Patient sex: M
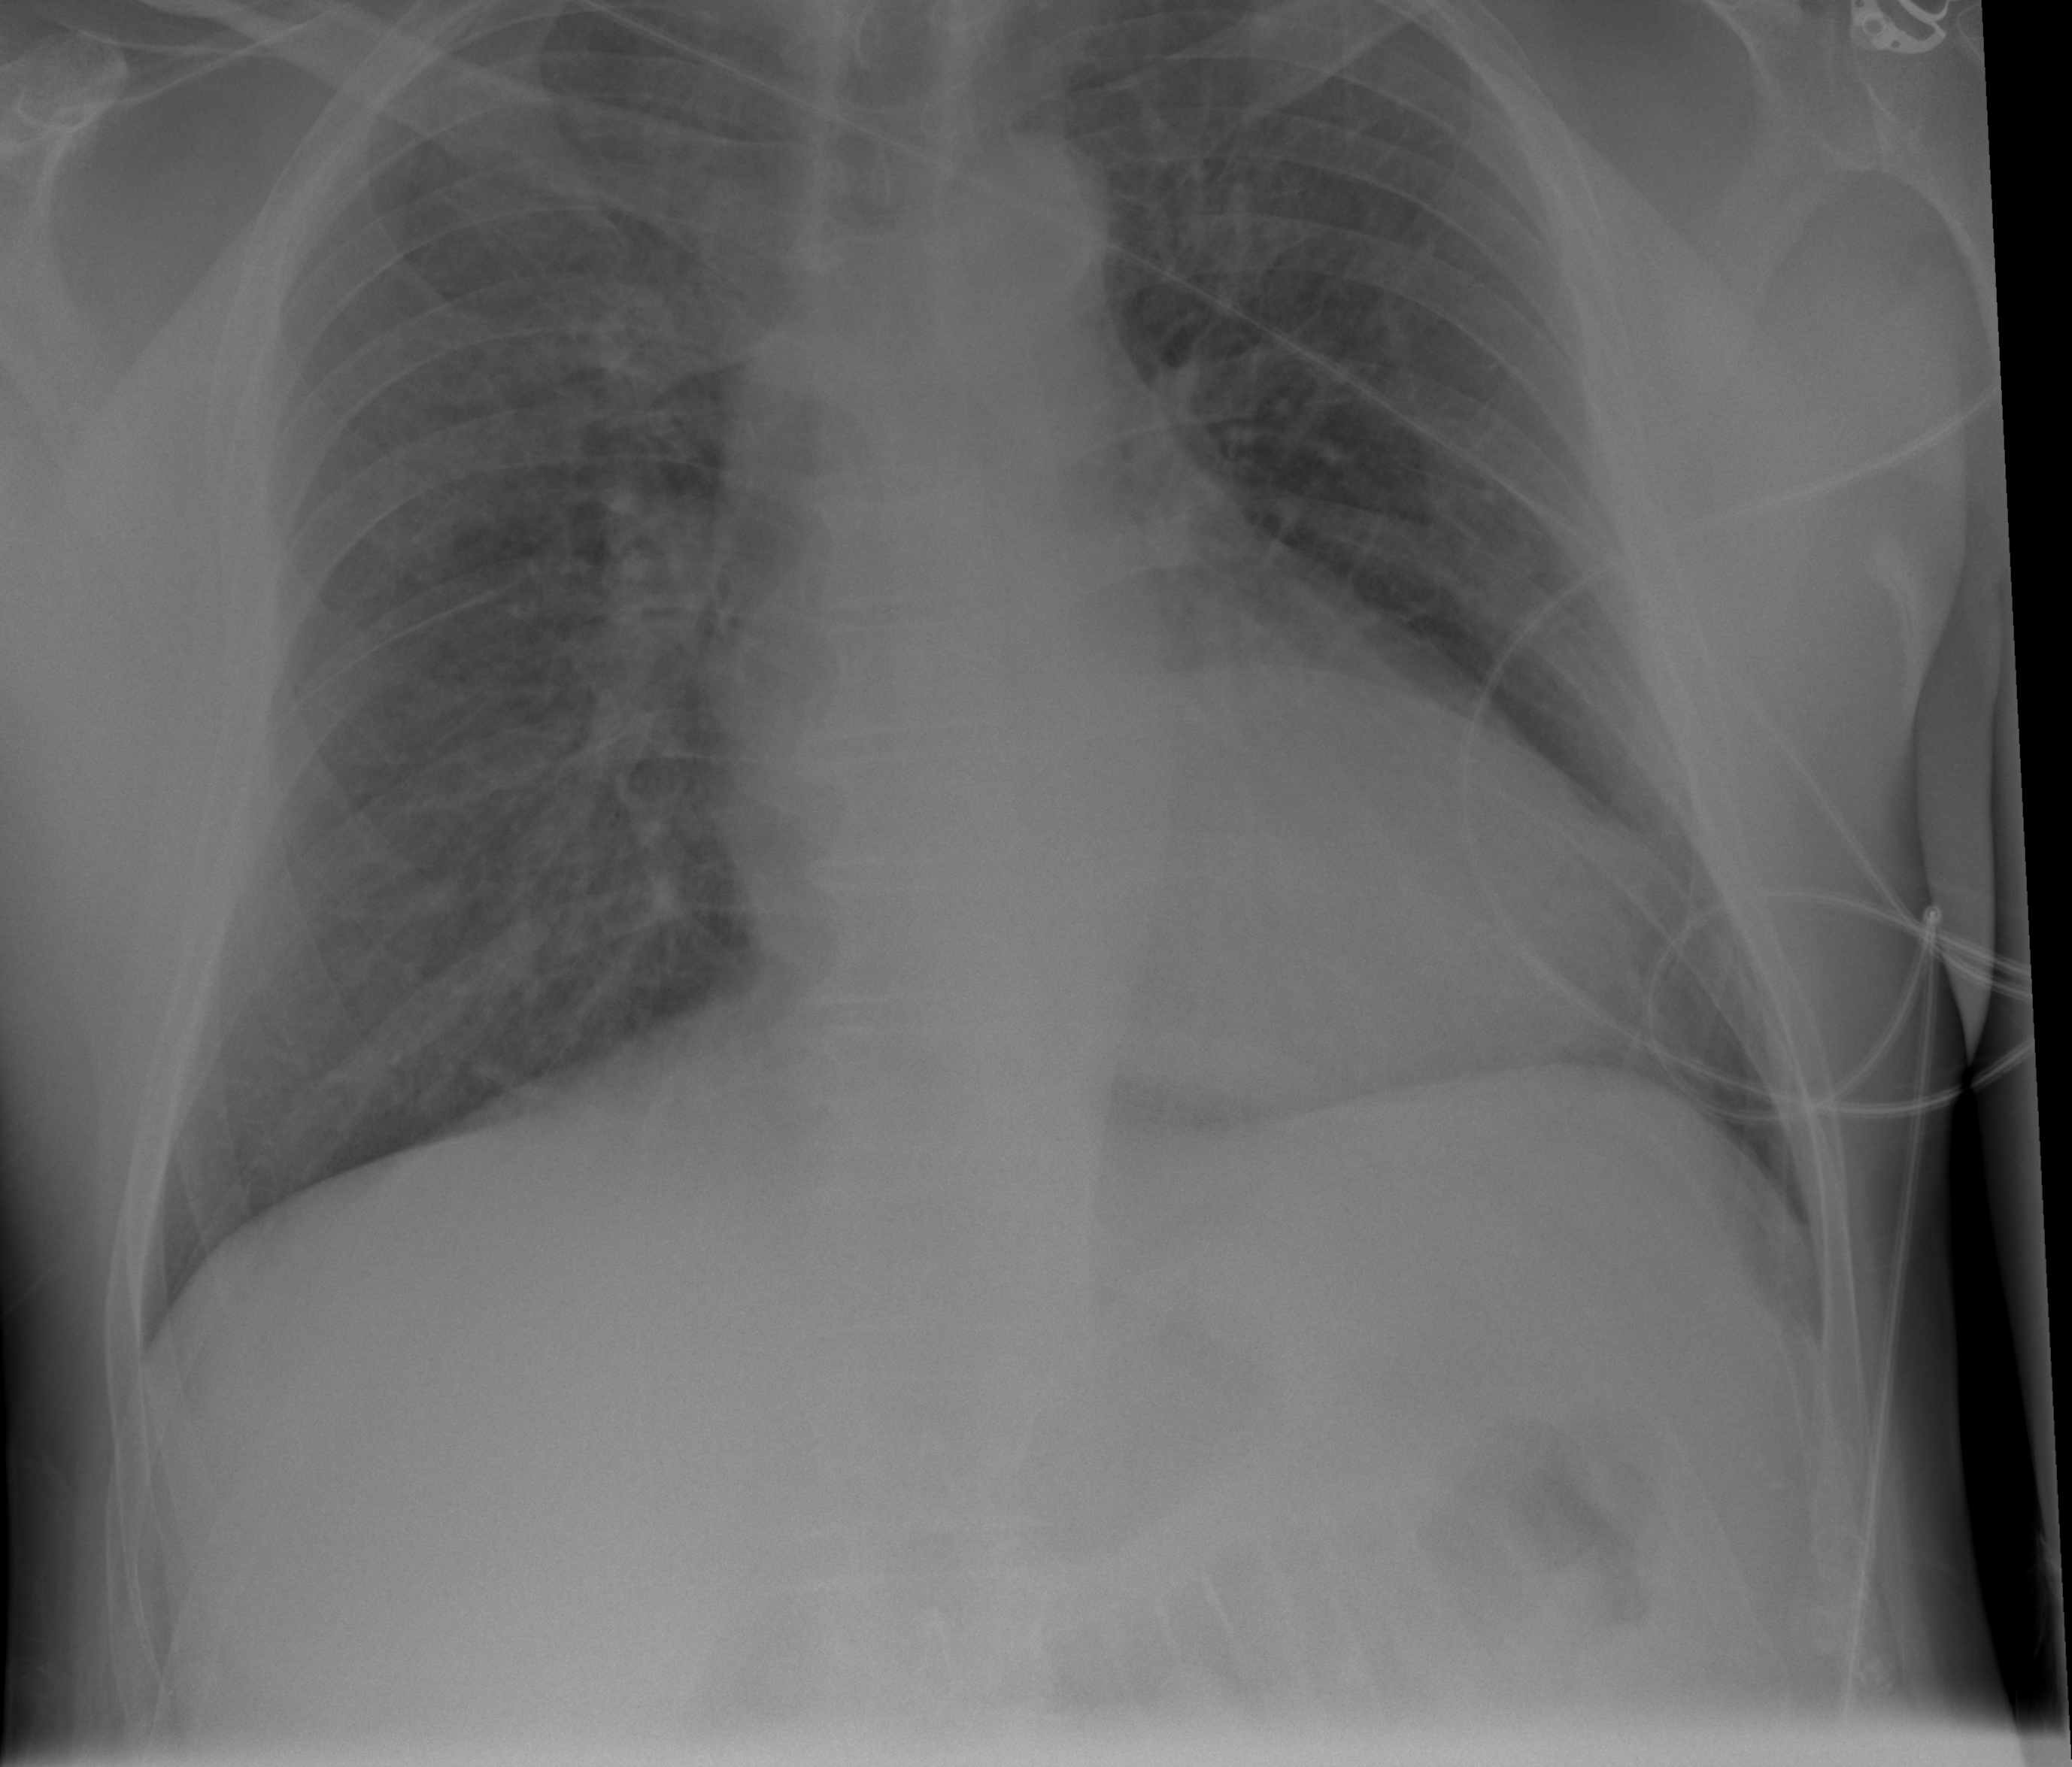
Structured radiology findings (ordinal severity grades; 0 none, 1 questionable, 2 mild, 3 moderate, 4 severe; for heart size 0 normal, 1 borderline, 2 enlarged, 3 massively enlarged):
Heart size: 1
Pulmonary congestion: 2
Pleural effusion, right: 0
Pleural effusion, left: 0
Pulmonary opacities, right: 0
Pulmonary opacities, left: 0
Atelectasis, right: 2
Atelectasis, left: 2